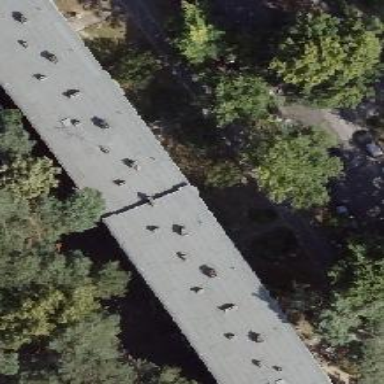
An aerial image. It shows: Apartment building with flat roof.